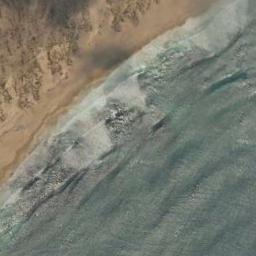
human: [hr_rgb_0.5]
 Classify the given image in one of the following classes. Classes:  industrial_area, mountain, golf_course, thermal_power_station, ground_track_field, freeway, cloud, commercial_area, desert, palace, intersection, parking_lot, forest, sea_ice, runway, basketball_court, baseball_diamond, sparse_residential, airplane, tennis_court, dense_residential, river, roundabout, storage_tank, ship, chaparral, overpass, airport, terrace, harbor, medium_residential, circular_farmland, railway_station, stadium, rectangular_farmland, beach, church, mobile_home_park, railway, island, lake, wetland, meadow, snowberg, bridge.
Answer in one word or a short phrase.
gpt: beach